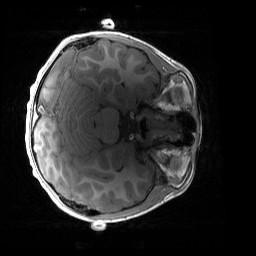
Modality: T1w
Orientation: axial
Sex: male
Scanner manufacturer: siemens
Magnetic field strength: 3 T
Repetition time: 1.9 s
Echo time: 0.00243 s